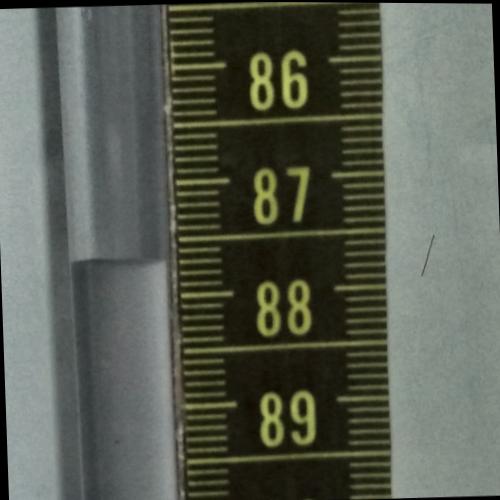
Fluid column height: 87.7 cm